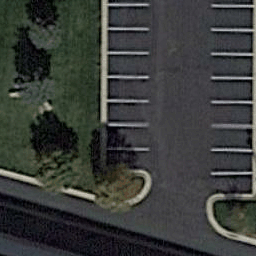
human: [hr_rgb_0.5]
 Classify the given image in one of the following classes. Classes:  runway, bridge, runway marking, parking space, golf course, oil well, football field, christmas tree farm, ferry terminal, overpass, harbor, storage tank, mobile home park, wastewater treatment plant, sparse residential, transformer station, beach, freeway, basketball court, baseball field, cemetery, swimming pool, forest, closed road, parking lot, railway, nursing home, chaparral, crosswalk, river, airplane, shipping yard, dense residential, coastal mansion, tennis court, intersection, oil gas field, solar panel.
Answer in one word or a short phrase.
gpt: parking space